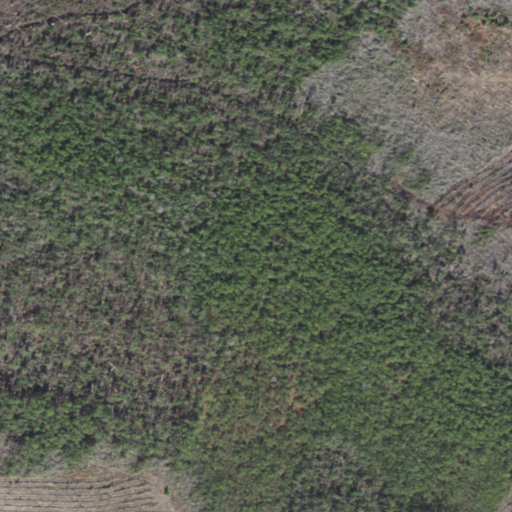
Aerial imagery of island in Florida named Pitts Island containing woody wetlands, herbaceous wetlands, and grassland